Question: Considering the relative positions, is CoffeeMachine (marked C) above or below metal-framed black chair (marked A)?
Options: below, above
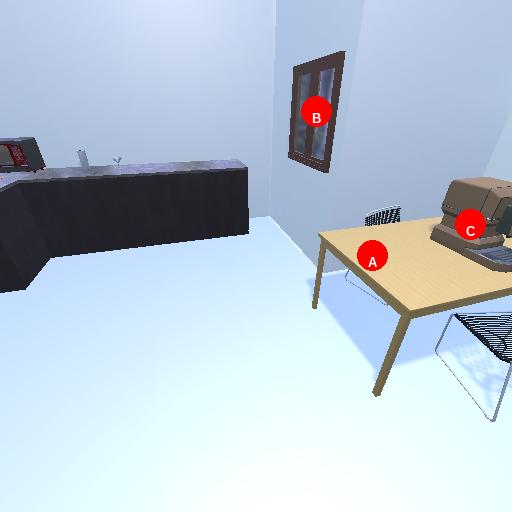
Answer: below